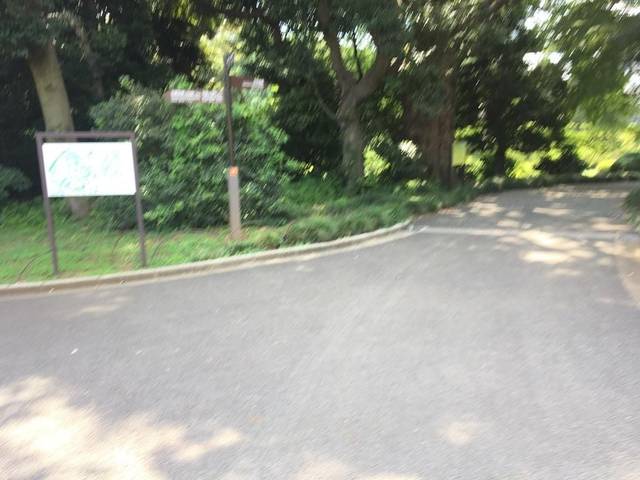
Region: Japan
Coordinates: 35.685, 139.71